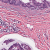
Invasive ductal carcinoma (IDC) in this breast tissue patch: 1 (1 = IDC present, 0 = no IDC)